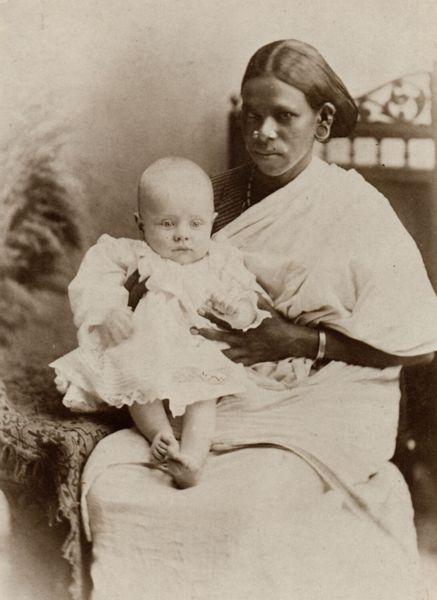
Titel: "Ayah" (Amme), mit europäischem Kind
Künstler: Raja Lala Deen Dayal
Schlagwörter: baum, dunkel, fuß, hand, kopf, körper, schatten, umhang, weiß, menschen, mädchen, ocker, sitzen, äste, braun, frau, frisur, grau, haar, hell, hintergrund, holz, kleid, kleider, köpfe, licht, mund, nase, ohr, ohrring, raum, schmuck, schwarz, stirn, stuhl, stützen, zimmer, blick, gebäude, tuch, beige, ornament, teppich, alt, gesichter, wand, arm, arme, augen, dienerin, gesicht, halten, kleidung, mensch, pelz, silber, spitze, bildnis, hände, innenraum, möbel, portrait, porträt, ast, auge, gewand, haare, mantel, sessel, stoff, stoffe, decke, kind, mutter, personen, spitzen, person, pflanze, kinn, scheitel, schulter, schultern, arbeit, beine, fell, bein, füße, wangen, sitz, kette, farbe, nebel, baby, sepia, münder, zopf, ernst, streng, glatze, stuhllehne, uhr, bett, geländer, nadel, junge, rüsche, rüschen, schoß, wange, zehen, perlenkette, ring, exotisch, unscharf, foto, fotografie, photographie, wände, beinchen, barfuss, farbige, schwarze, eisen, schmiedeeisen, hautfarbe, orient, amme, schwarm, schlicht, schwarzweiss, blanc, noir, fichte, tanne, kinderfrau, kleidchen, kleinkind, photo, armband, armreif, armreifen, dunkelhäutig, chaise, tapis, rötlich, tannenbaum, nadeln, femme, erwachsen, umbra, ohrschmuck, madonna, fotographie, indien, contraste, robe, kolonialismus, kolonie, säugling, bébé, collier, enfant, mère, weisse, genre, kindermädchen, montage, indisch, sari, tora, unterschied, noir et blanc, füßchen, noire, rotstich, innenaufnahme, inderin, armbandreif, bracelet, colonie, kampagne, negerin, nourrice, nourrisson, négresse, pate, patin, stofftuch, nasenring, colonialisme, inde, orientale, regard, assise, hopital, bijoux, babysitten, indienne, boucle d'oreille, afrique, ethnologie, humaniste, piercing, noie, nourice, nurse, eisenornament, weißes kind